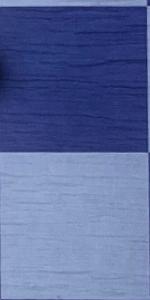
Label: Empty